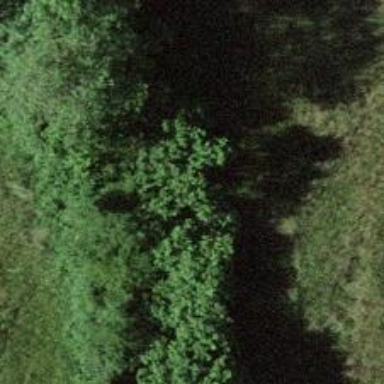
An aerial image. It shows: Hedge barrier.